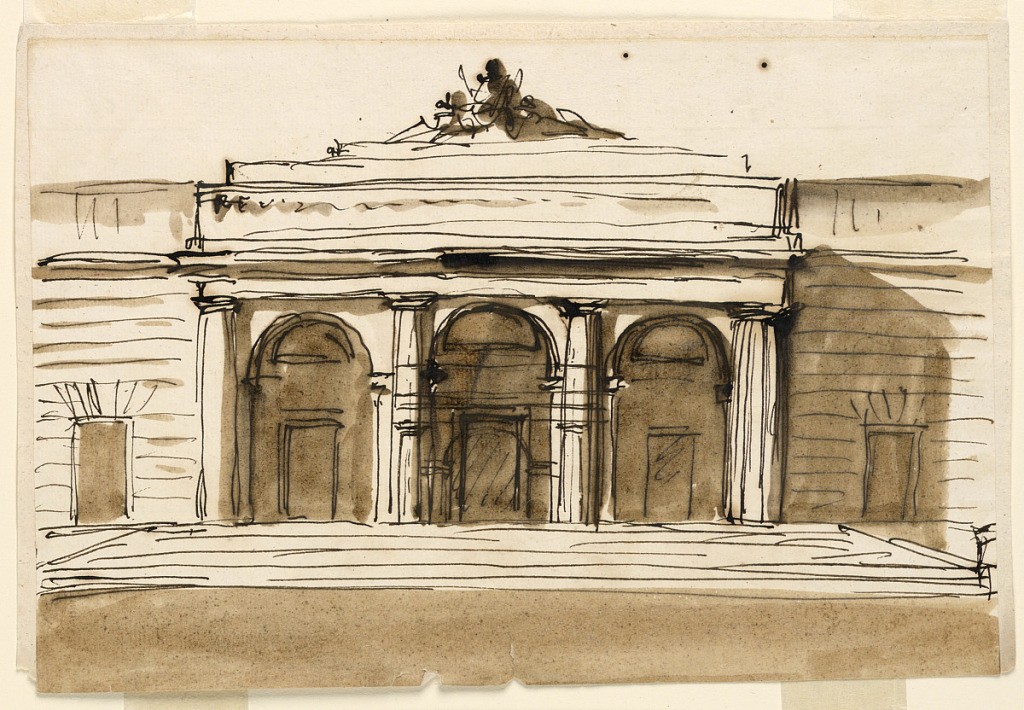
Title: Elevation of a Gateway, Probably for a Kaffeehaus
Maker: Giuseppe Barberi, Italian, 1746–1809
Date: ca. 1788–1789
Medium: Pen and brown ink, brush and brown wash on off-white laid paper, lined
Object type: Drawing
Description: Elevation of a Gateway, Probably for a Kaffeehaus.